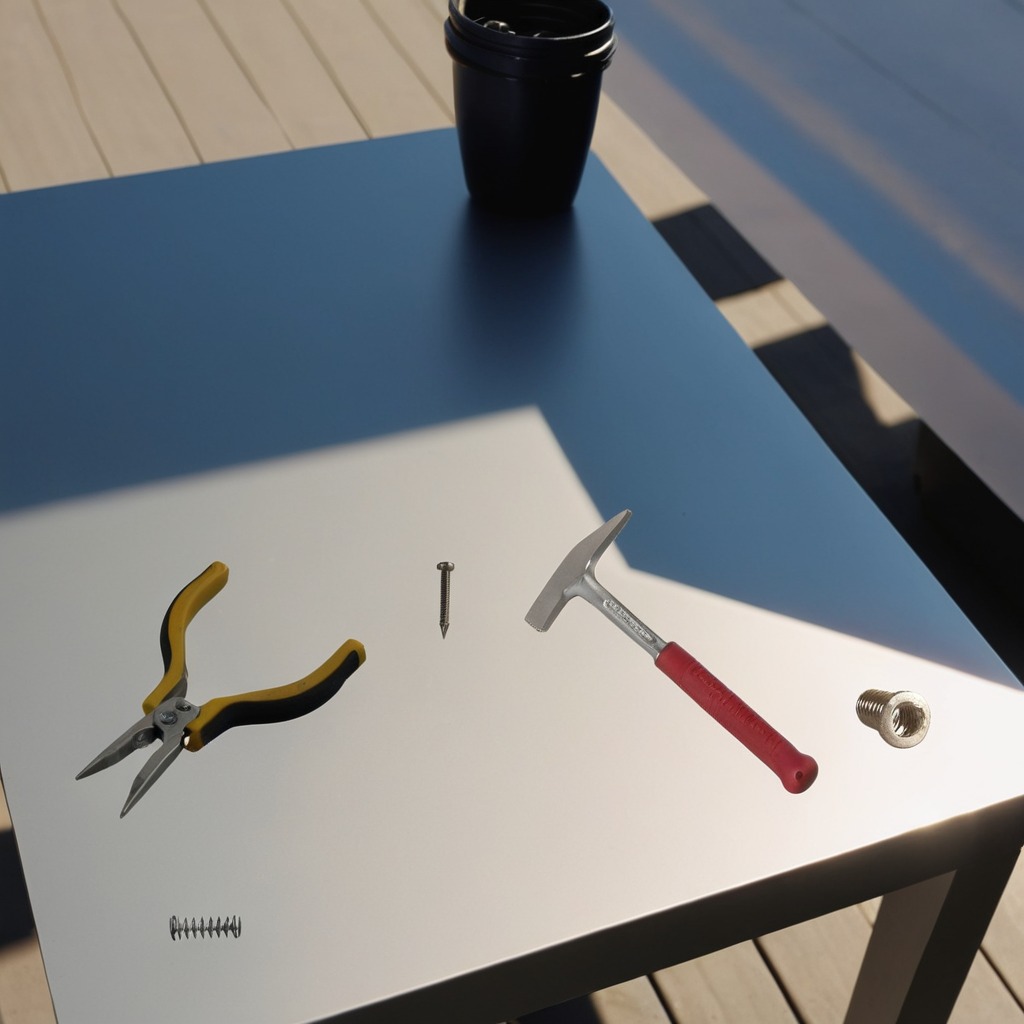
A metal machine screw, a hammer, an iron nail, a coiled metal spring, and a pair of pliers are lying on the textured surface.